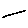
Label: line